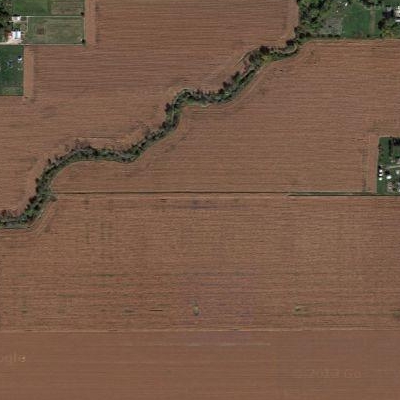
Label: Field